Interaction volume radius: 10 \u00c5
Interaction volume height: 30 \u00c5
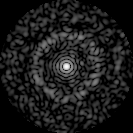
Disorder parameter: 0.8376